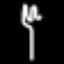
Label: fork